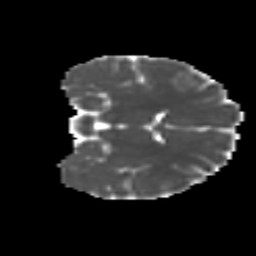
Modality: MD
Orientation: coronal
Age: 14
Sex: female
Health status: ill
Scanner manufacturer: ge
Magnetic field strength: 3 T
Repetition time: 6.752 s
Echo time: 0.079 s